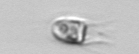
Label: Balanion